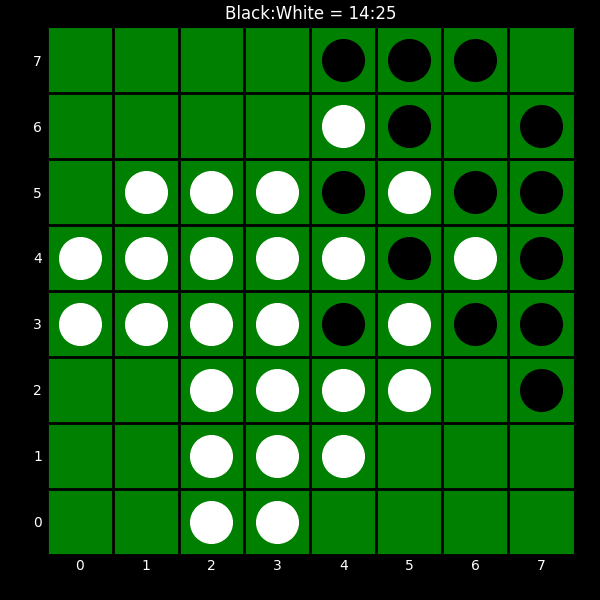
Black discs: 14
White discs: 25